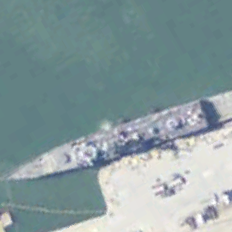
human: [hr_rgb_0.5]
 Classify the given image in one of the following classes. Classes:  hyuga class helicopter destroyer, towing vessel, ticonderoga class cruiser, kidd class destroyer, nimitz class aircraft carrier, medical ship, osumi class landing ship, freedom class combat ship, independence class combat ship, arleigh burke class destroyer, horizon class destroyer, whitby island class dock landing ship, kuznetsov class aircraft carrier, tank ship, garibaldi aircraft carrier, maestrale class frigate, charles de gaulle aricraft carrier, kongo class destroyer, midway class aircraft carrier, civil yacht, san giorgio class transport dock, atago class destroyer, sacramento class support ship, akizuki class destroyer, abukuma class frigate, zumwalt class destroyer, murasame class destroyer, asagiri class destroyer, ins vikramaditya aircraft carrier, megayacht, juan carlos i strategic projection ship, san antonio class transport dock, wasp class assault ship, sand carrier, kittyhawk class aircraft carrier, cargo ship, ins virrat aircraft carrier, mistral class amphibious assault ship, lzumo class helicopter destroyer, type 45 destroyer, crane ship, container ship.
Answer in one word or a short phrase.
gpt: Ticonderoga class cruiser